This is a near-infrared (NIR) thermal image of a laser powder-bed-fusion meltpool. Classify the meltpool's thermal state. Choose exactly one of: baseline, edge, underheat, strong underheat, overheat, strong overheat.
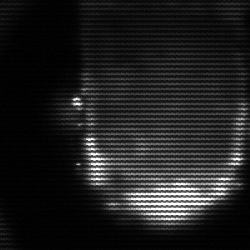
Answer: baseline